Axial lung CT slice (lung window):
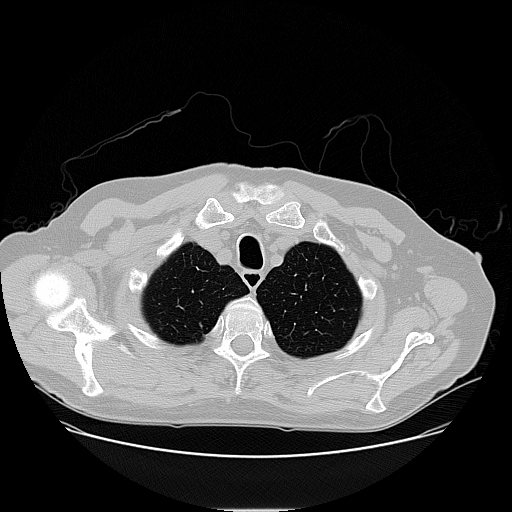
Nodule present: no